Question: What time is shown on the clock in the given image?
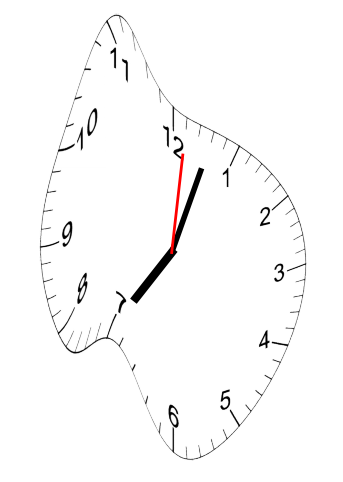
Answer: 07:03:01